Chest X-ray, PA view. Patient: 39 years old, sex M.
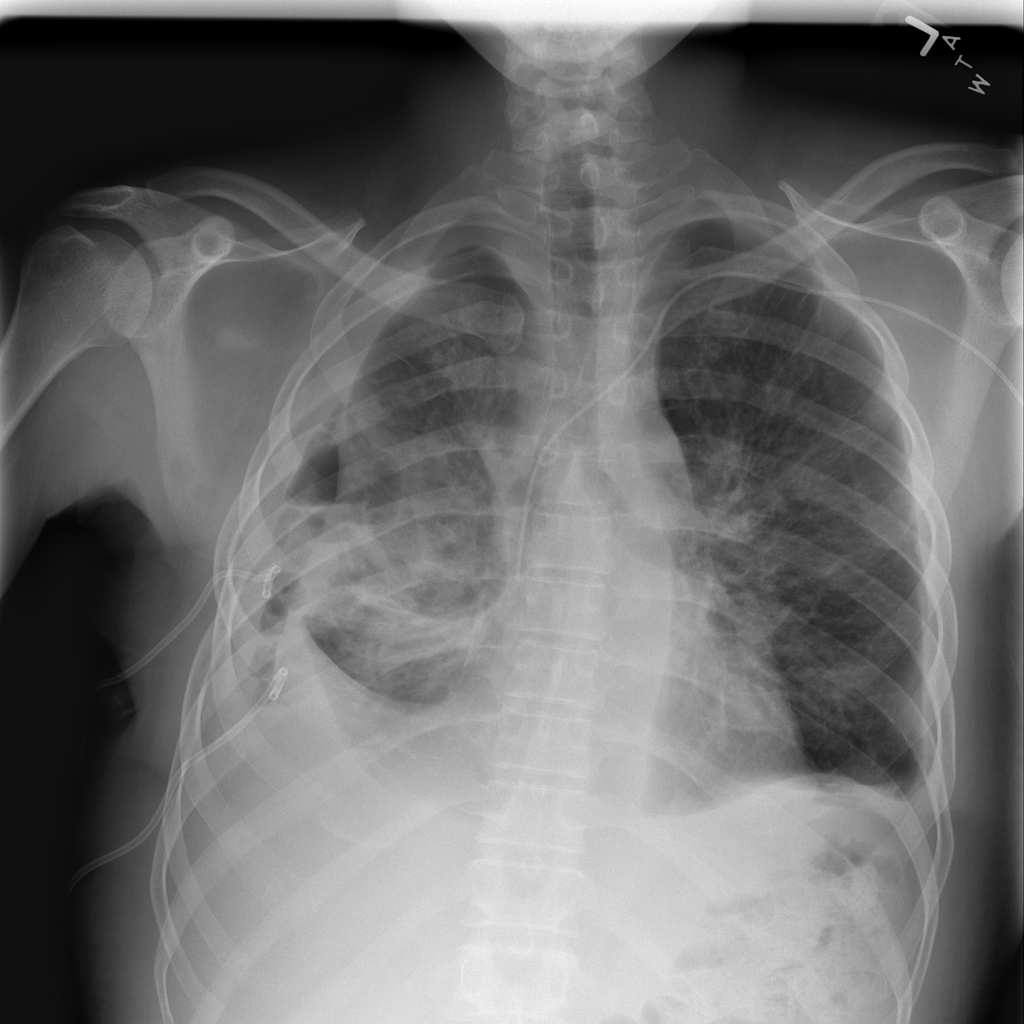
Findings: No Finding